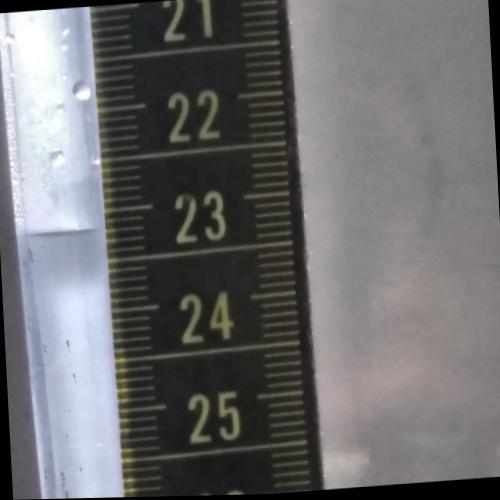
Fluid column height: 23.2 cm